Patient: sex M, age 57
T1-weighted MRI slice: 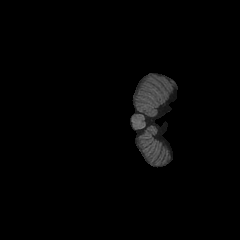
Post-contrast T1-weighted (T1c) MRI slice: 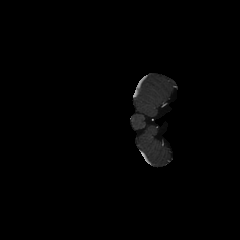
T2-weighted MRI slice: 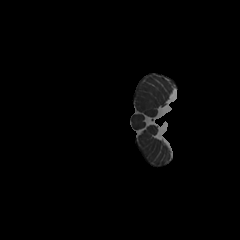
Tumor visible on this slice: no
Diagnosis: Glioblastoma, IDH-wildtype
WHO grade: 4